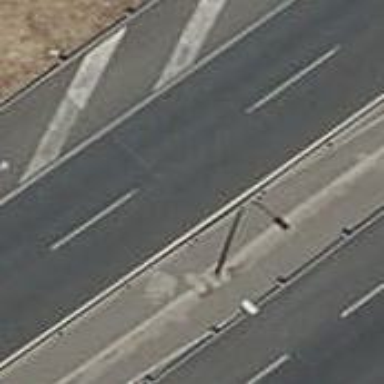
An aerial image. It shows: Motorway link.